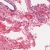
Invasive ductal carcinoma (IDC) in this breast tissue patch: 0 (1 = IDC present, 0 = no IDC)